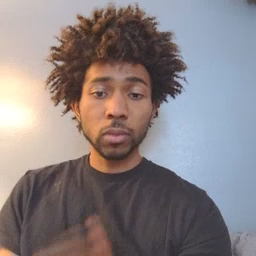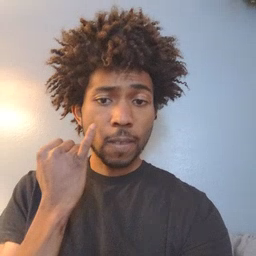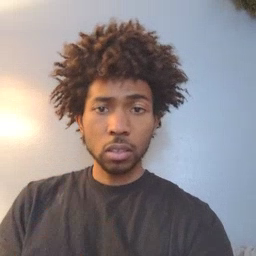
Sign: if